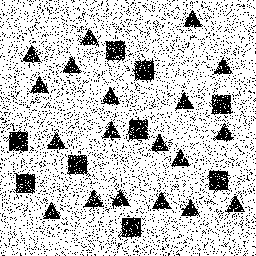
Squares: 9
Triangles: 19
Stars: 0
Total shapes: 28